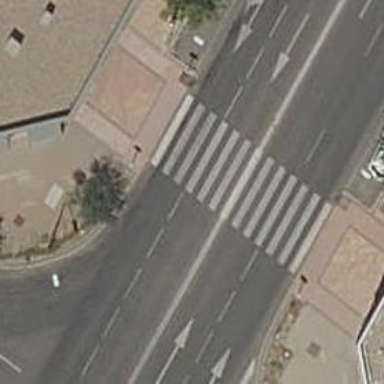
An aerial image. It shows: Zebra crossing on the road.